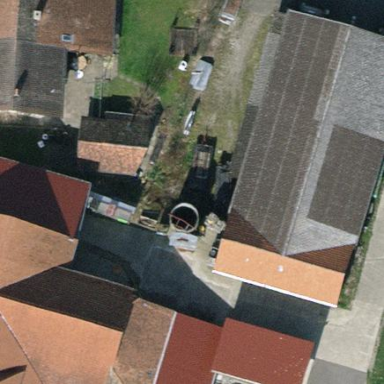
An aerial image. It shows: House with tiled roof.